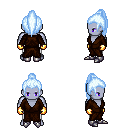
a pixel art fantasy rpg character, male body template, dark elf, purple skin, brown robe, white pants, white cyan long topknot hairstyle, gold gloves, metal boots, four views (front, back, left, right), 2x2 character sprite sheet, small pixel art, hard edges, no anti-aliasing